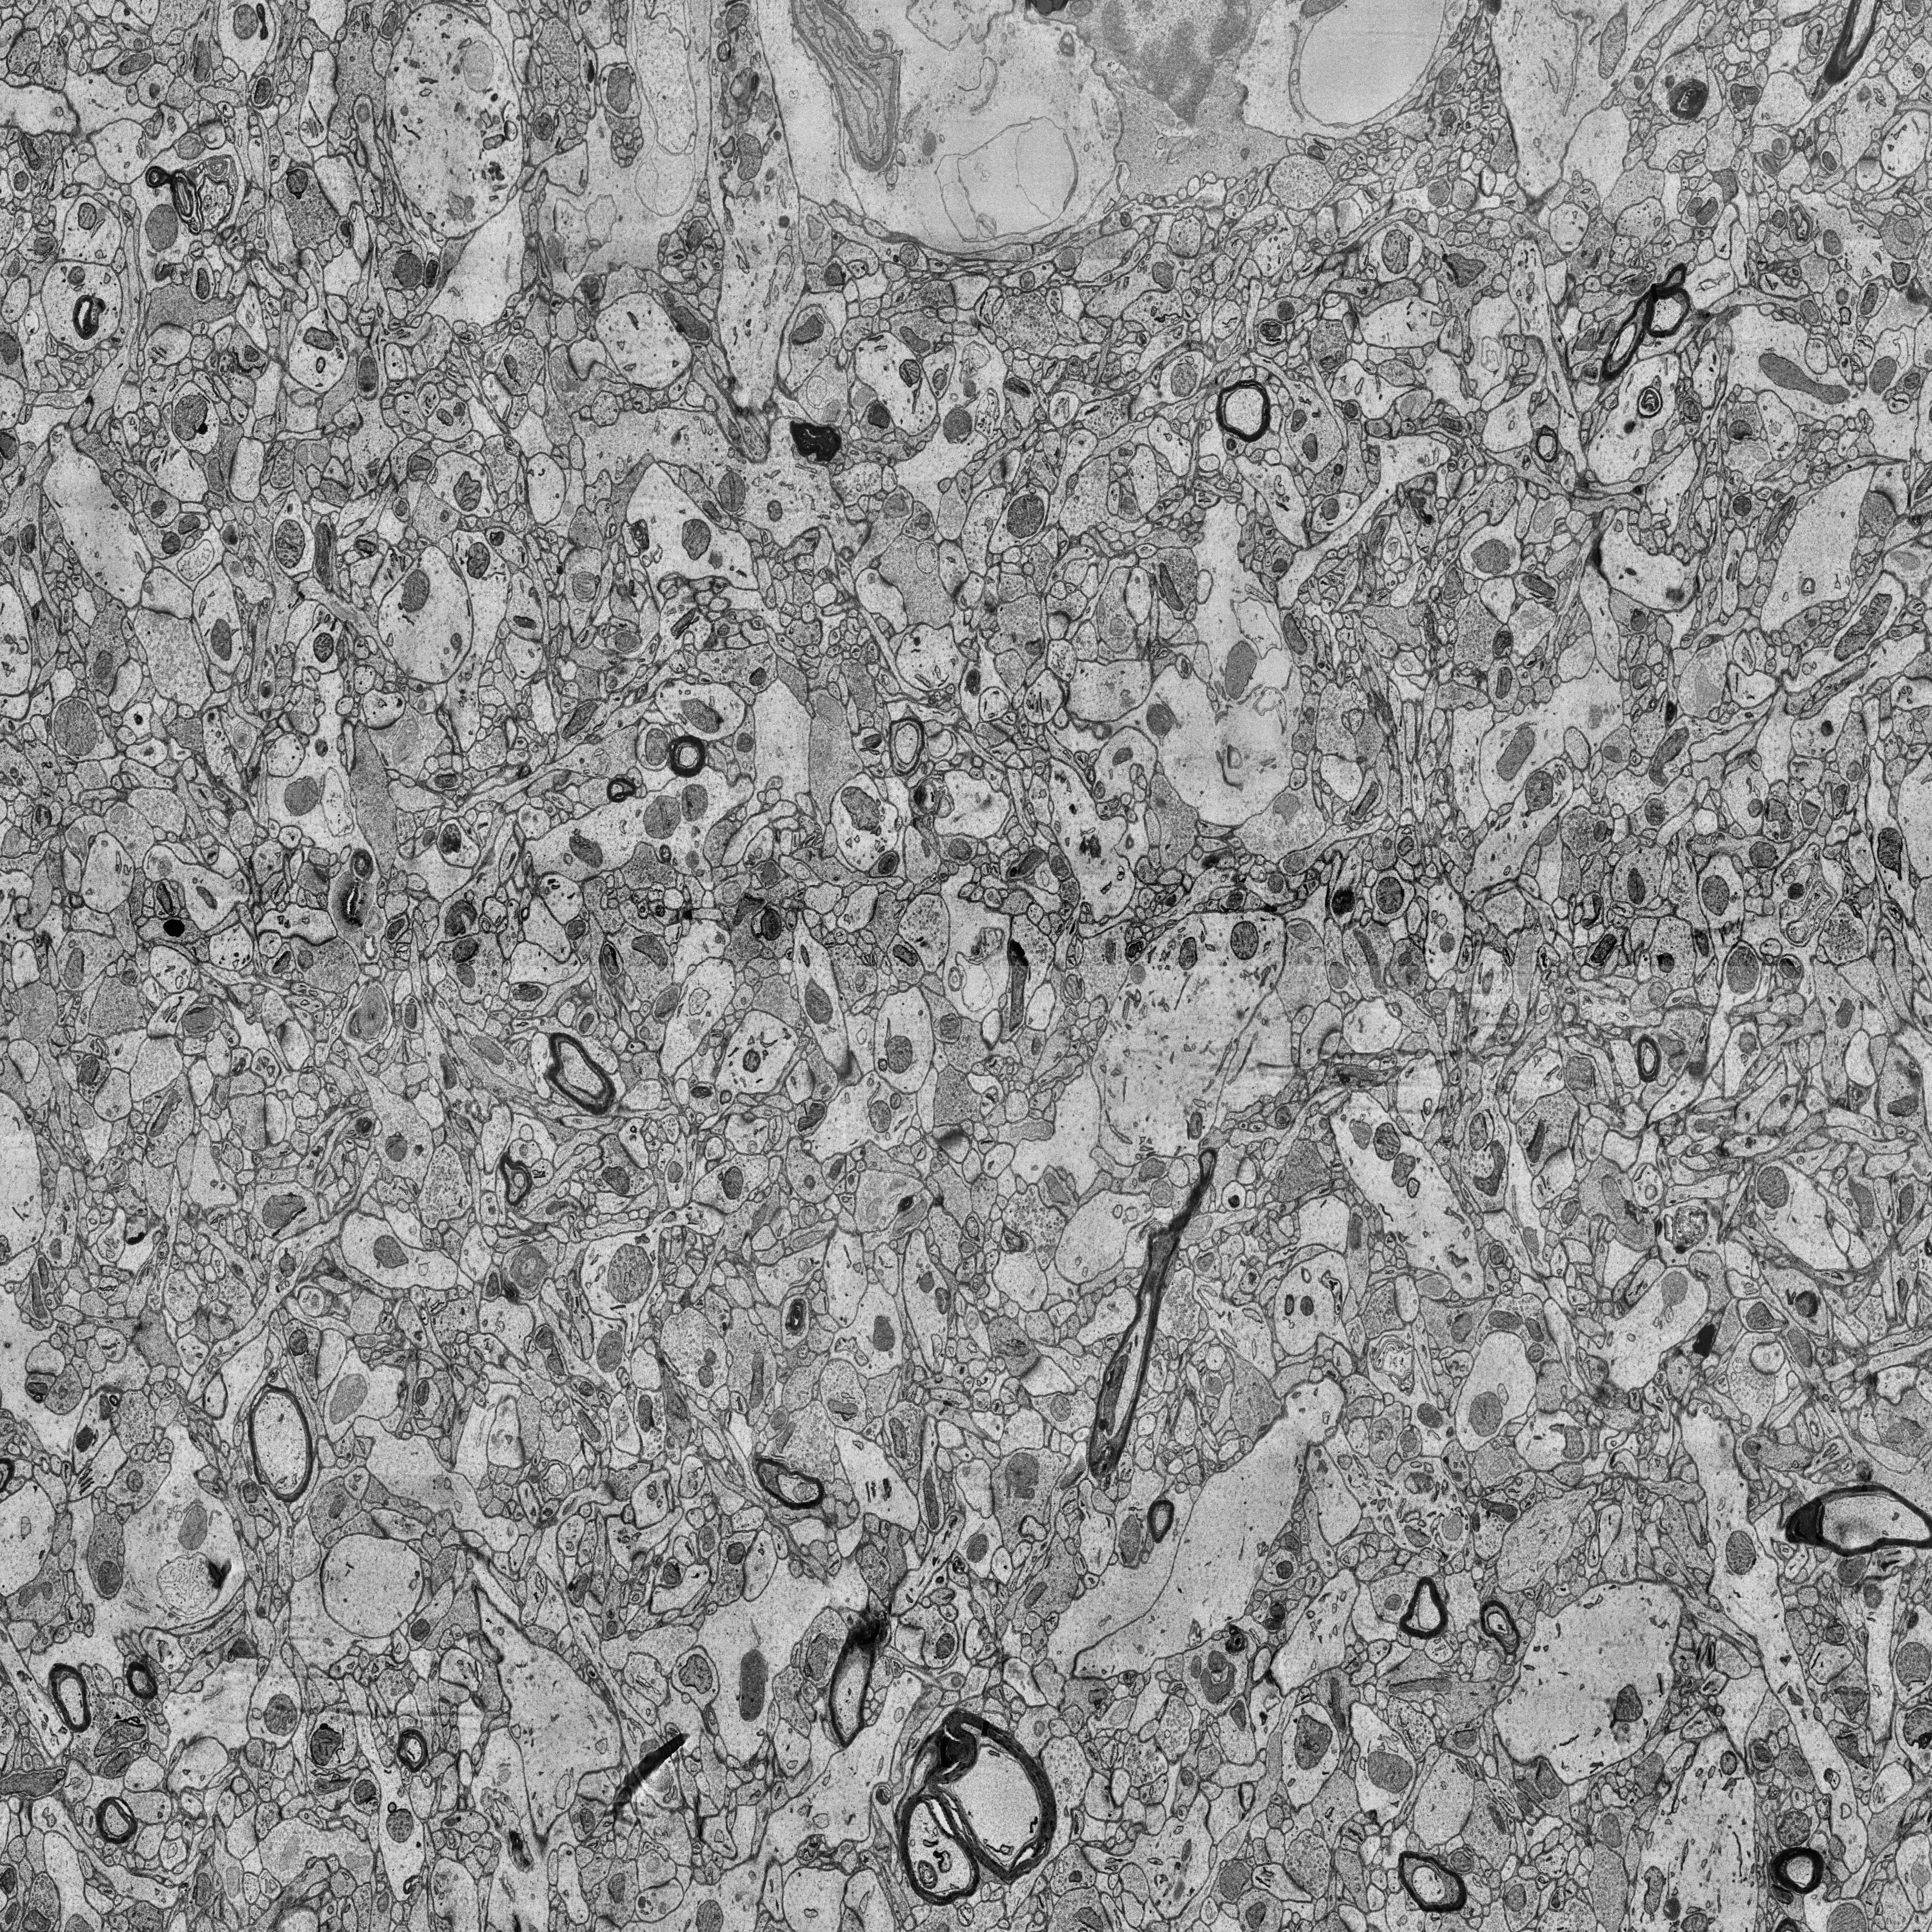
Electron microscopy slice of human cortex tissue
Slice depth (z): 126
Mitochondria instances in slice: 517